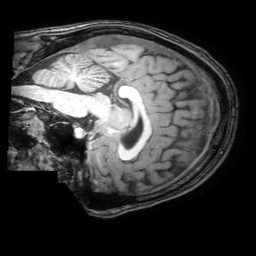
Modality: T1w
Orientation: sagittal
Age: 21
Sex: male
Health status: healthy
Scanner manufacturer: philips
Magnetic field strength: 3 T
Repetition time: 0.0079 s
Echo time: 0.0035 s